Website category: sports
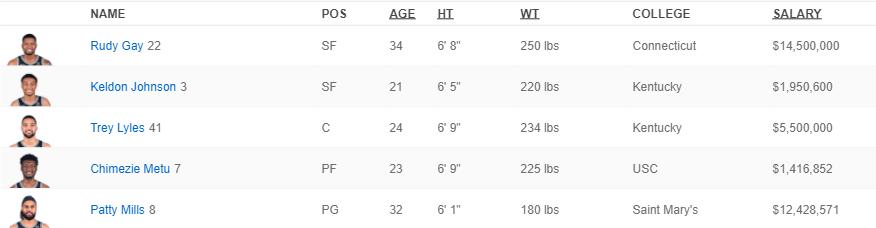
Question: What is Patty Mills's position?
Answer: PG

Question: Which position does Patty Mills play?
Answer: PG

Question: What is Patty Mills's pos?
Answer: PG

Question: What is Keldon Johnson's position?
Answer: SF

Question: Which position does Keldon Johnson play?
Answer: SF

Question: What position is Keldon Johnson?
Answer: SF

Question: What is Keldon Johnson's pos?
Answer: SF

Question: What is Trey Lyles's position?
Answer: C

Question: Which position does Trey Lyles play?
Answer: C

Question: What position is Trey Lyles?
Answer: C

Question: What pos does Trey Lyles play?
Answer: C

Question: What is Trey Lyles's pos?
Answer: C

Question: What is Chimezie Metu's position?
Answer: PF

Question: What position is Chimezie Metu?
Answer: PF

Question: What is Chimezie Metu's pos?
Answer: PF

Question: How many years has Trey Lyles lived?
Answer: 24

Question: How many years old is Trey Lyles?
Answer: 24

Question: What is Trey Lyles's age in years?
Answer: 24

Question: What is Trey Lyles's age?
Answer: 24

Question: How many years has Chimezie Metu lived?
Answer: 23

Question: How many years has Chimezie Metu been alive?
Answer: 23

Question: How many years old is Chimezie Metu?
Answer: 23

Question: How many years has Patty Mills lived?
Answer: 32

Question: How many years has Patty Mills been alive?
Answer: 32

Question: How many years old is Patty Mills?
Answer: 32

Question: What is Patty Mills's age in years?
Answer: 32

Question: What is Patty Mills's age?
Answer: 32

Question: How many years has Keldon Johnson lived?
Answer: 21

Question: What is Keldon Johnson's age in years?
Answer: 21

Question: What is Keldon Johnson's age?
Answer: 21

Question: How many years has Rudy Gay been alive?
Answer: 34

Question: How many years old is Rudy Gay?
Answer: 34

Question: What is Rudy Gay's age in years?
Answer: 34

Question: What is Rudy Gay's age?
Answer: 34

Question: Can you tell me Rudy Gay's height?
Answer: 6' 8"

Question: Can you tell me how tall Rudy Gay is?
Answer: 6' 8"

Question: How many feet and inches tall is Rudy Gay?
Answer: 6' 8"

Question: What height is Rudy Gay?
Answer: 6' 8"

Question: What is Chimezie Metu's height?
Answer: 6' 9"

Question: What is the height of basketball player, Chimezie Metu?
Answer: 6' 9"

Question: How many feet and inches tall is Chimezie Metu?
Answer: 6' 9"

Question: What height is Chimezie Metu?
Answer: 6' 9"

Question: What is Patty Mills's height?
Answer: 6' 1"

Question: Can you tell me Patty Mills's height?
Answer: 6' 1"

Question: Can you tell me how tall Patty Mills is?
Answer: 6' 1"

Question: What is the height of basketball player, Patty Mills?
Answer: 6' 1"

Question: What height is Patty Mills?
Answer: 6' 1"

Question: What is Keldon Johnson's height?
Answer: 6' 5"

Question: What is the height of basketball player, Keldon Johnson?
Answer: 6' 5"

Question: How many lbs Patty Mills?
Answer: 180 lbs

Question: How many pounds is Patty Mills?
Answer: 180 lbs

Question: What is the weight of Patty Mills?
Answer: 180 lbs

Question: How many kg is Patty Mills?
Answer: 180 lbs

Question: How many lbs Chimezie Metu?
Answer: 225 lbs

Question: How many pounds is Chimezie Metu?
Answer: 225 lbs

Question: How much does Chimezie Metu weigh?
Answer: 225 lbs

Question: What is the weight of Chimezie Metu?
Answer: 225 lbs

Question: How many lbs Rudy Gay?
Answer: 250 lbs

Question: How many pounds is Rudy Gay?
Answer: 250 lbs

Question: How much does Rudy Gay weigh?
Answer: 250 lbs

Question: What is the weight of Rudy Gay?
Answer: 250 lbs

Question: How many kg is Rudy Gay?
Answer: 250 lbs

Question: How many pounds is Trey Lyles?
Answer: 234 lbs

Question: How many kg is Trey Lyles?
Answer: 234 lbs